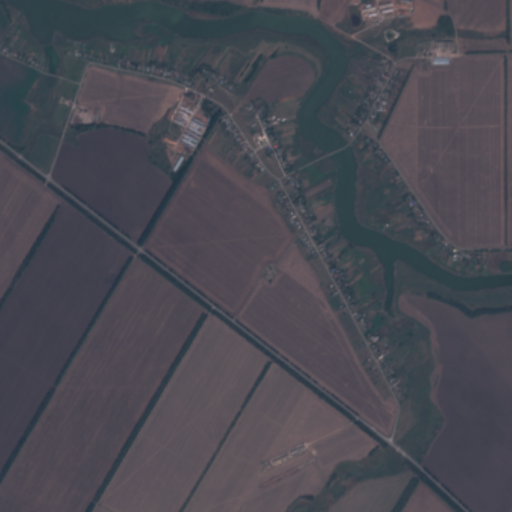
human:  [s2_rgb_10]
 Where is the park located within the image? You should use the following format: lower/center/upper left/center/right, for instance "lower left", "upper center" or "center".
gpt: The park is located in the center of the image.
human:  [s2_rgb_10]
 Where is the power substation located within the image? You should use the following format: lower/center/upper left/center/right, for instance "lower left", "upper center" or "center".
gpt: The power substation is located in the center of the image.
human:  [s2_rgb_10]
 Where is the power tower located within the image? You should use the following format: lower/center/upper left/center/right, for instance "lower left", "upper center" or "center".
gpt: The power tower is located in the center of the image.
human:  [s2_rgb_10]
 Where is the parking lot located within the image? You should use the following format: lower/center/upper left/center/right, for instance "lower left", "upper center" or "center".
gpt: There is no parking lot in the image.